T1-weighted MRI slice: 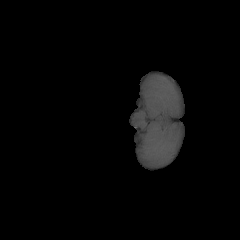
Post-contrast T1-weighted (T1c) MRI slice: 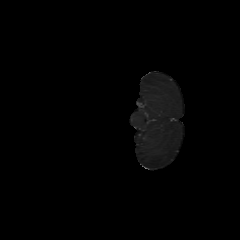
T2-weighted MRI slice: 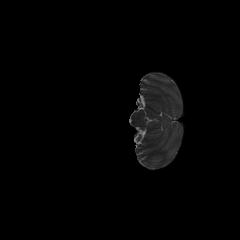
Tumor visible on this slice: no